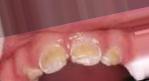
Condition: Caries